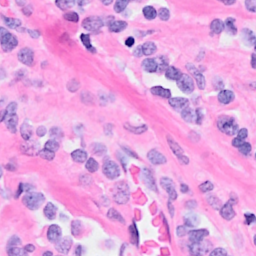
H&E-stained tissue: Breast